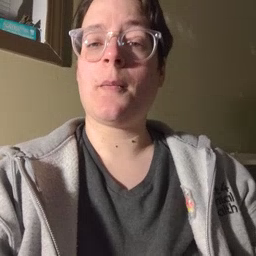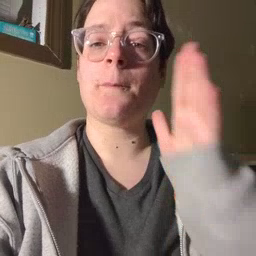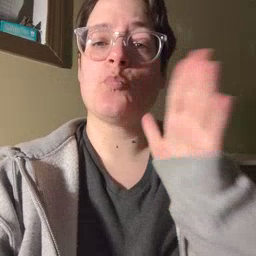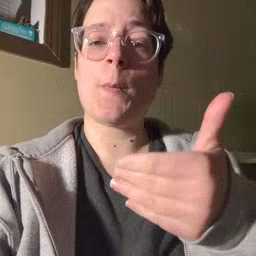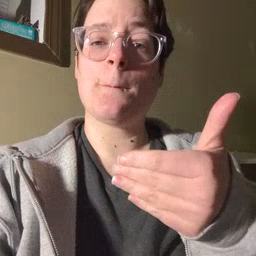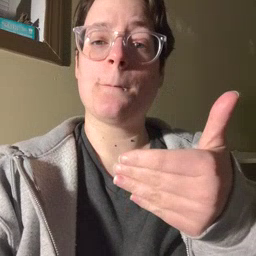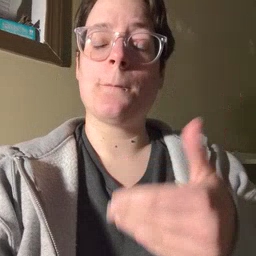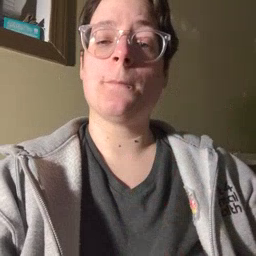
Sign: bedroom